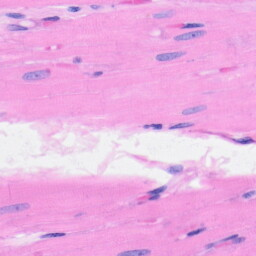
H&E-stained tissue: Heart